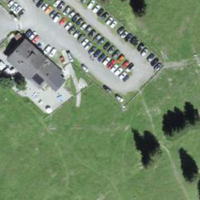
EUNIS habitat code: 24
Species observed at this site:
Vulpes vulpes
Gentiana cruciata